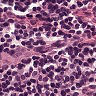
Metastatic tissue present: no